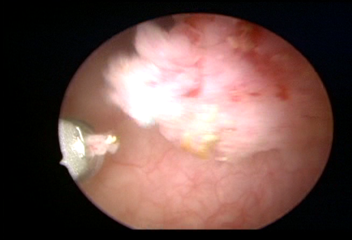
Modality: WLC
Class: Malignant
Subclass: LowGradePapillary
Lesion: L1
Stage: Ta
Morphology: Papillary
Bladder cancer association: Yes
Annotated structures: Tumor